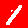
Digit: 1